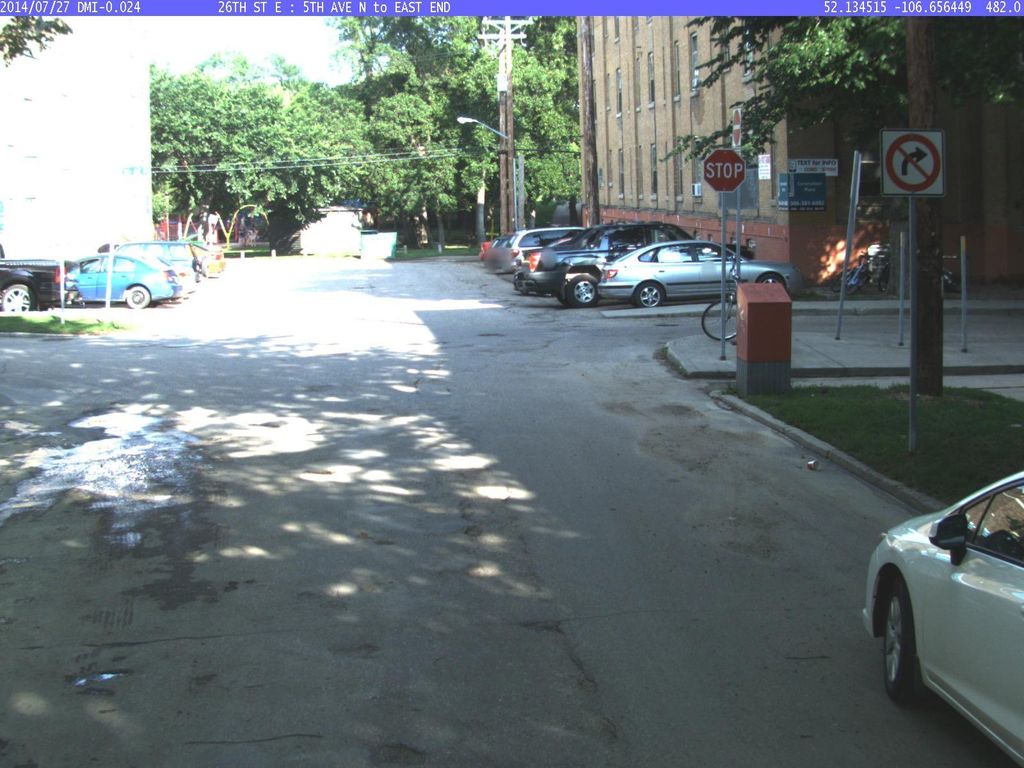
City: saskatoon